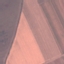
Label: AnnualCrop